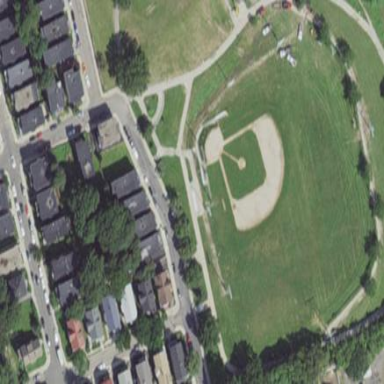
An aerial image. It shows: Grass pitch used for baseball.